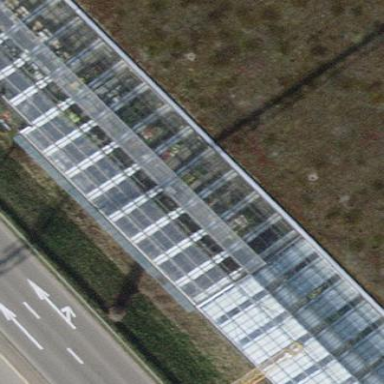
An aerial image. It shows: Greenhouse with gabled roof.